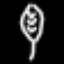
Label: leaf